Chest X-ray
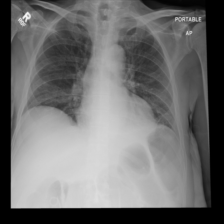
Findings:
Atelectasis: positive
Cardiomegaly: negative
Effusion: negative
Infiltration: negative
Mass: negative
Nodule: negative
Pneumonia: negative
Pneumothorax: negative
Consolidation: negative
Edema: negative
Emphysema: negative
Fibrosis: negative
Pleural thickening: negative
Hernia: negative